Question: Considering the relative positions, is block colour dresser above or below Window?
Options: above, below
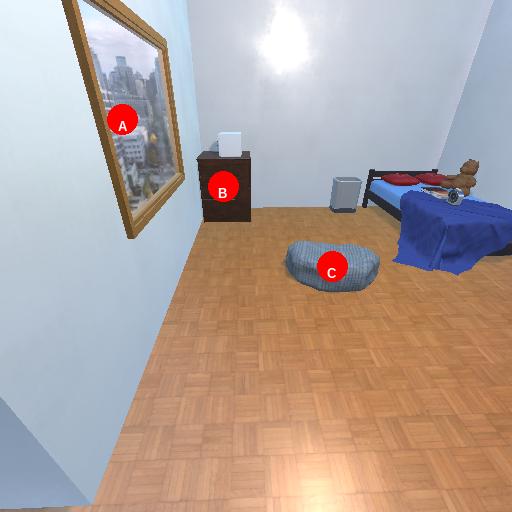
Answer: above